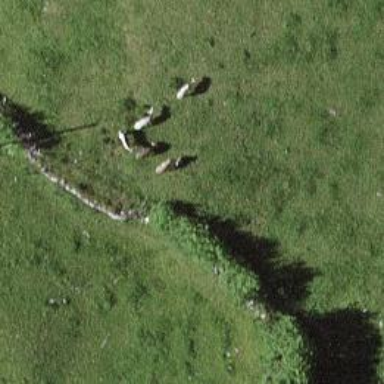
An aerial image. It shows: Dry stone wall barrier.